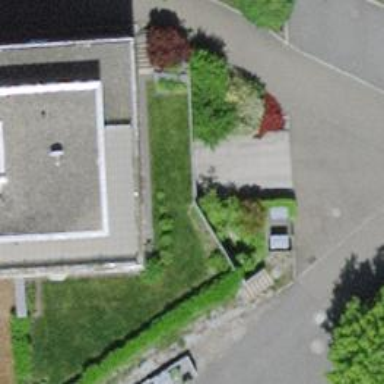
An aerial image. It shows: Parking entrance.